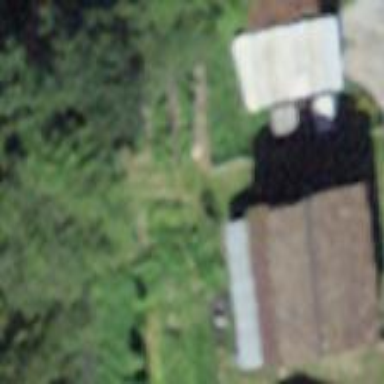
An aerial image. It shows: Simple house.